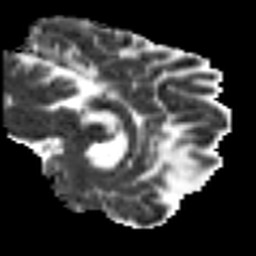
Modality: MD
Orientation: sagittal
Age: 38
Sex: female
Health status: ill
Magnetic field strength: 3 T
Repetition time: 9 s
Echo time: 0.093 s